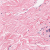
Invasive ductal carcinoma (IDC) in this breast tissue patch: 0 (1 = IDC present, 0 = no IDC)